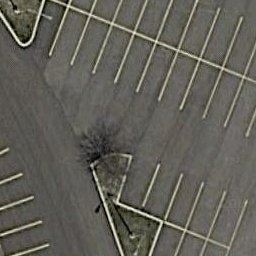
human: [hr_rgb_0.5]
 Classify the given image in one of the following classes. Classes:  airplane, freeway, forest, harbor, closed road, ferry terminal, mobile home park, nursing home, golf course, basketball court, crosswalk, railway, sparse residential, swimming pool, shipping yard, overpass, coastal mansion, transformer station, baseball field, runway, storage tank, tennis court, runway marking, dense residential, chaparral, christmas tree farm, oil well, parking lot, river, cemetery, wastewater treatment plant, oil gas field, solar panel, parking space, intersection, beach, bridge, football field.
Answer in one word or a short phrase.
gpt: parking space